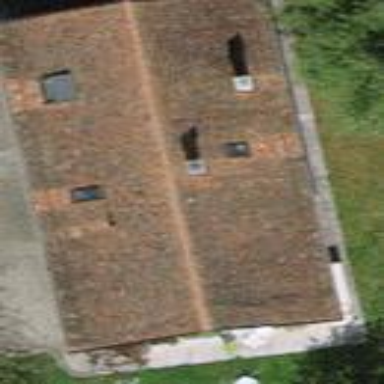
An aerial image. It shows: Detached building with gabled roof.